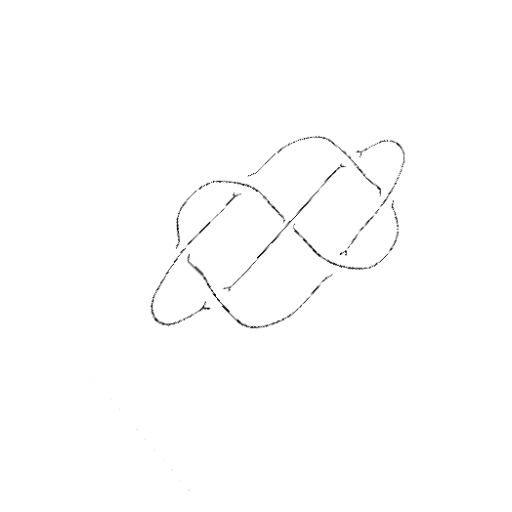
Crossing number: 7